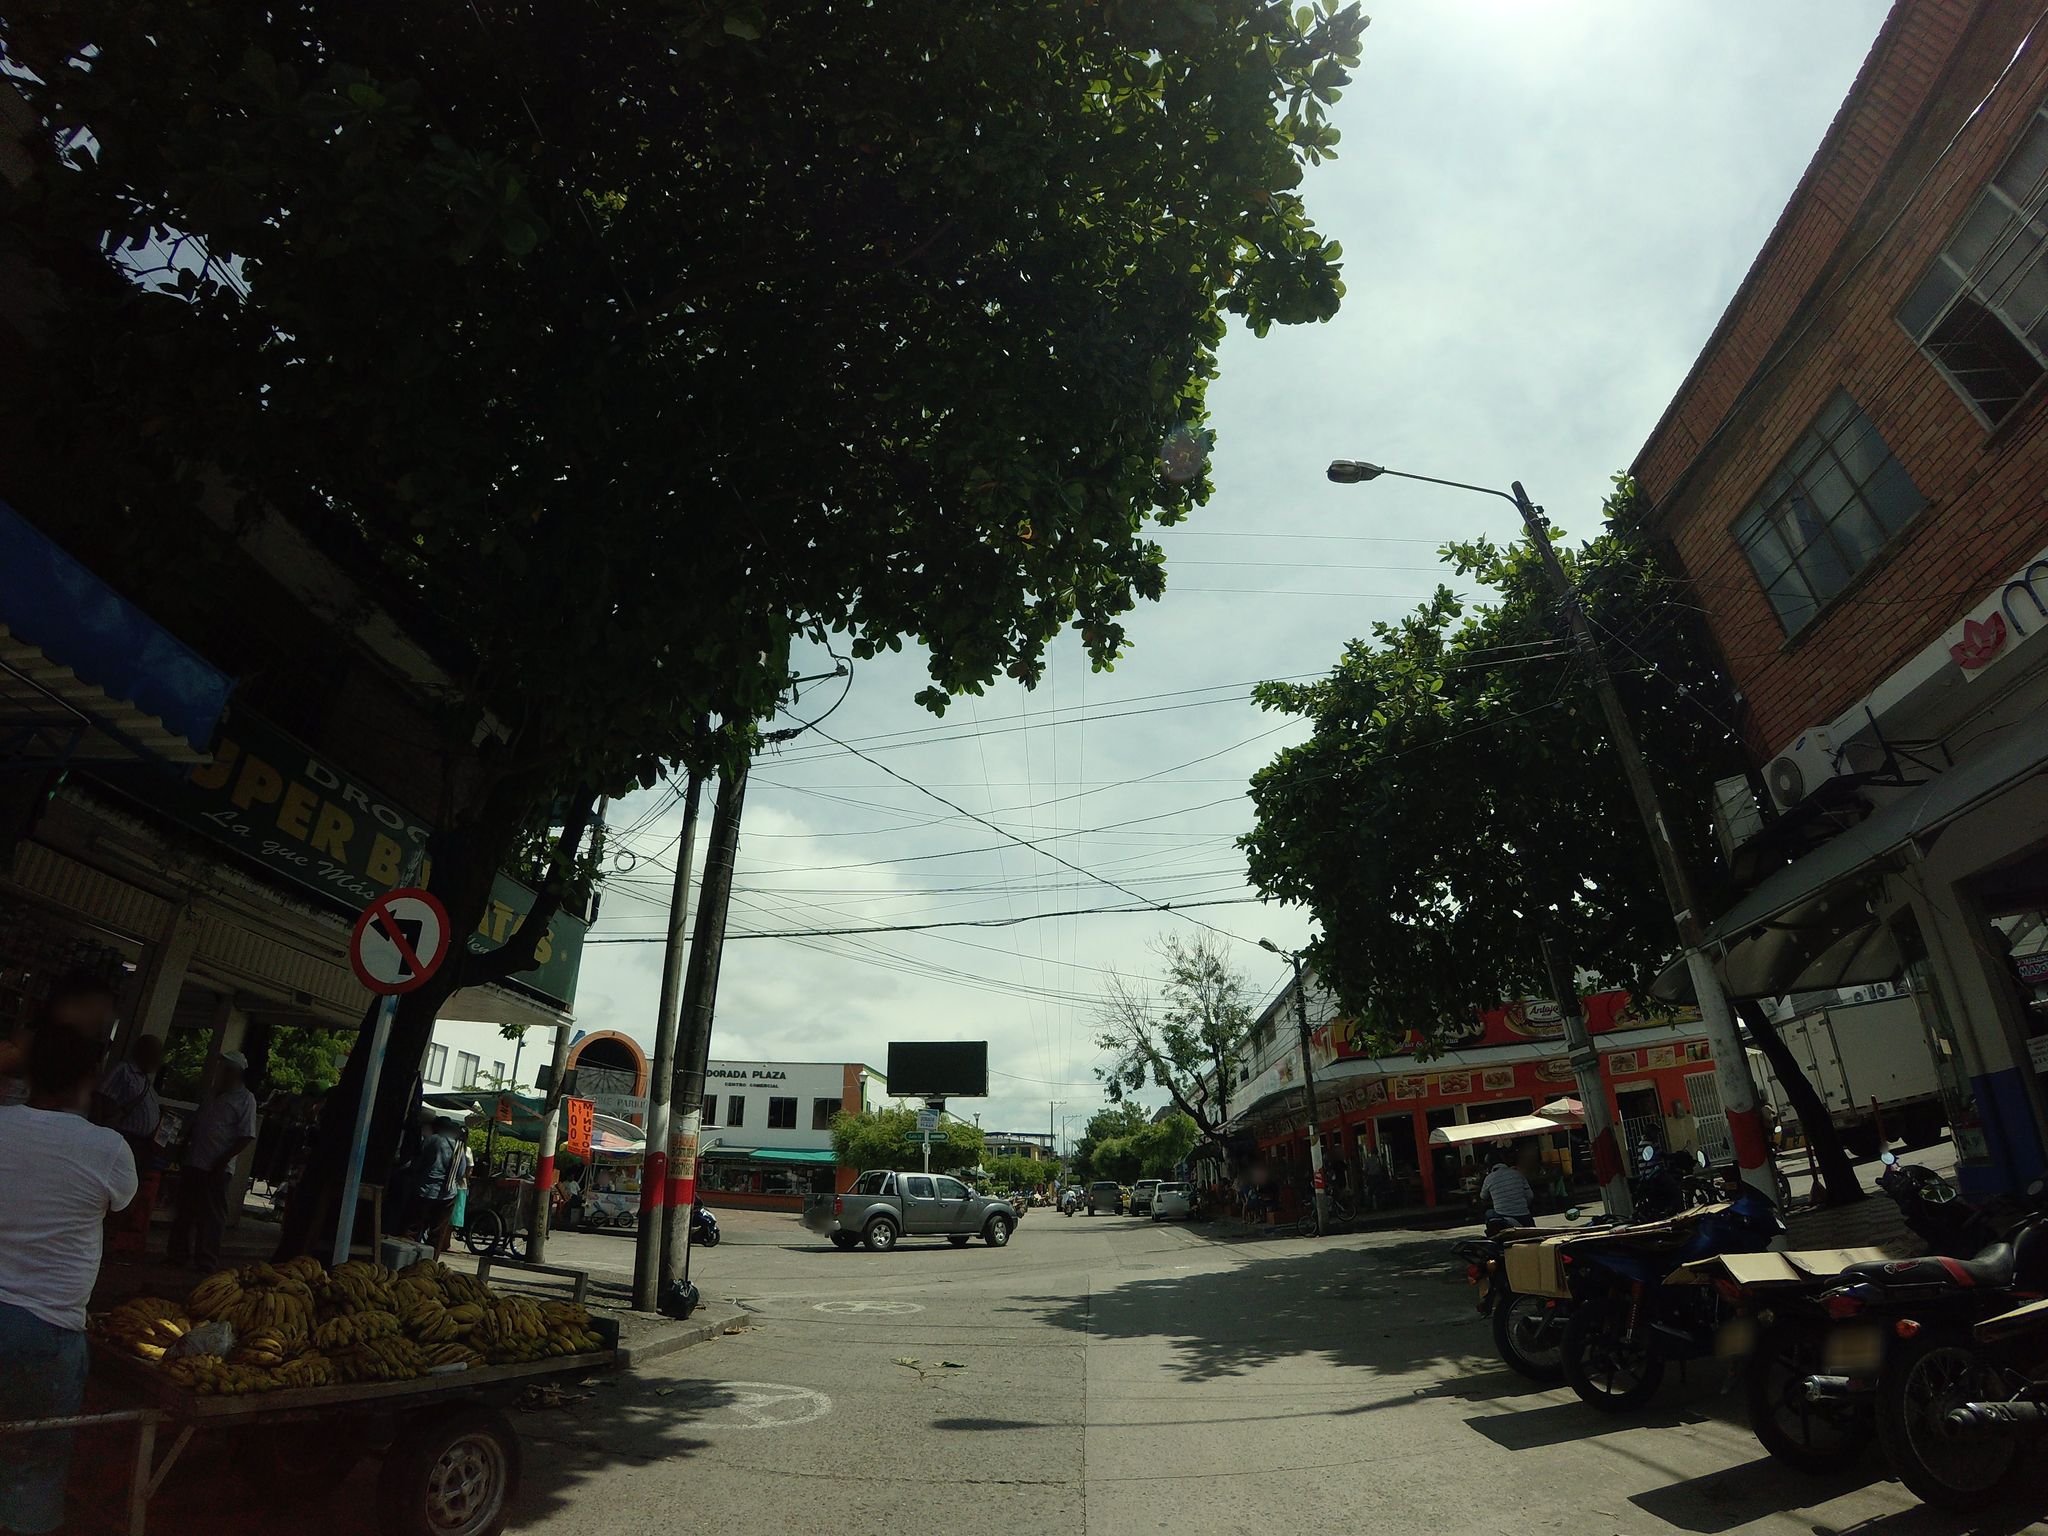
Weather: cloudy
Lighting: day
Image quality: good
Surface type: driving surface
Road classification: residential
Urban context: dense urban cluster
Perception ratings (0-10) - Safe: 4, Lively: 4.99, Beautiful: 6.04, Boring: 2.09, Depressing: 4.44, Wealthy: 1.56